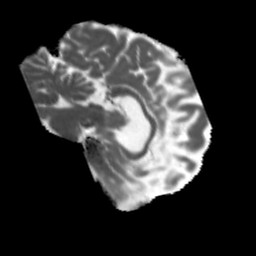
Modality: MD
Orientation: sagittal
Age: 56
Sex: male
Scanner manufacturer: siemens
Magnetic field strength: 3 T
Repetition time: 5.47 s
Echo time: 0.0854 s